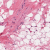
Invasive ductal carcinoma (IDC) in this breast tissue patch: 0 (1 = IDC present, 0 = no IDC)